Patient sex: F
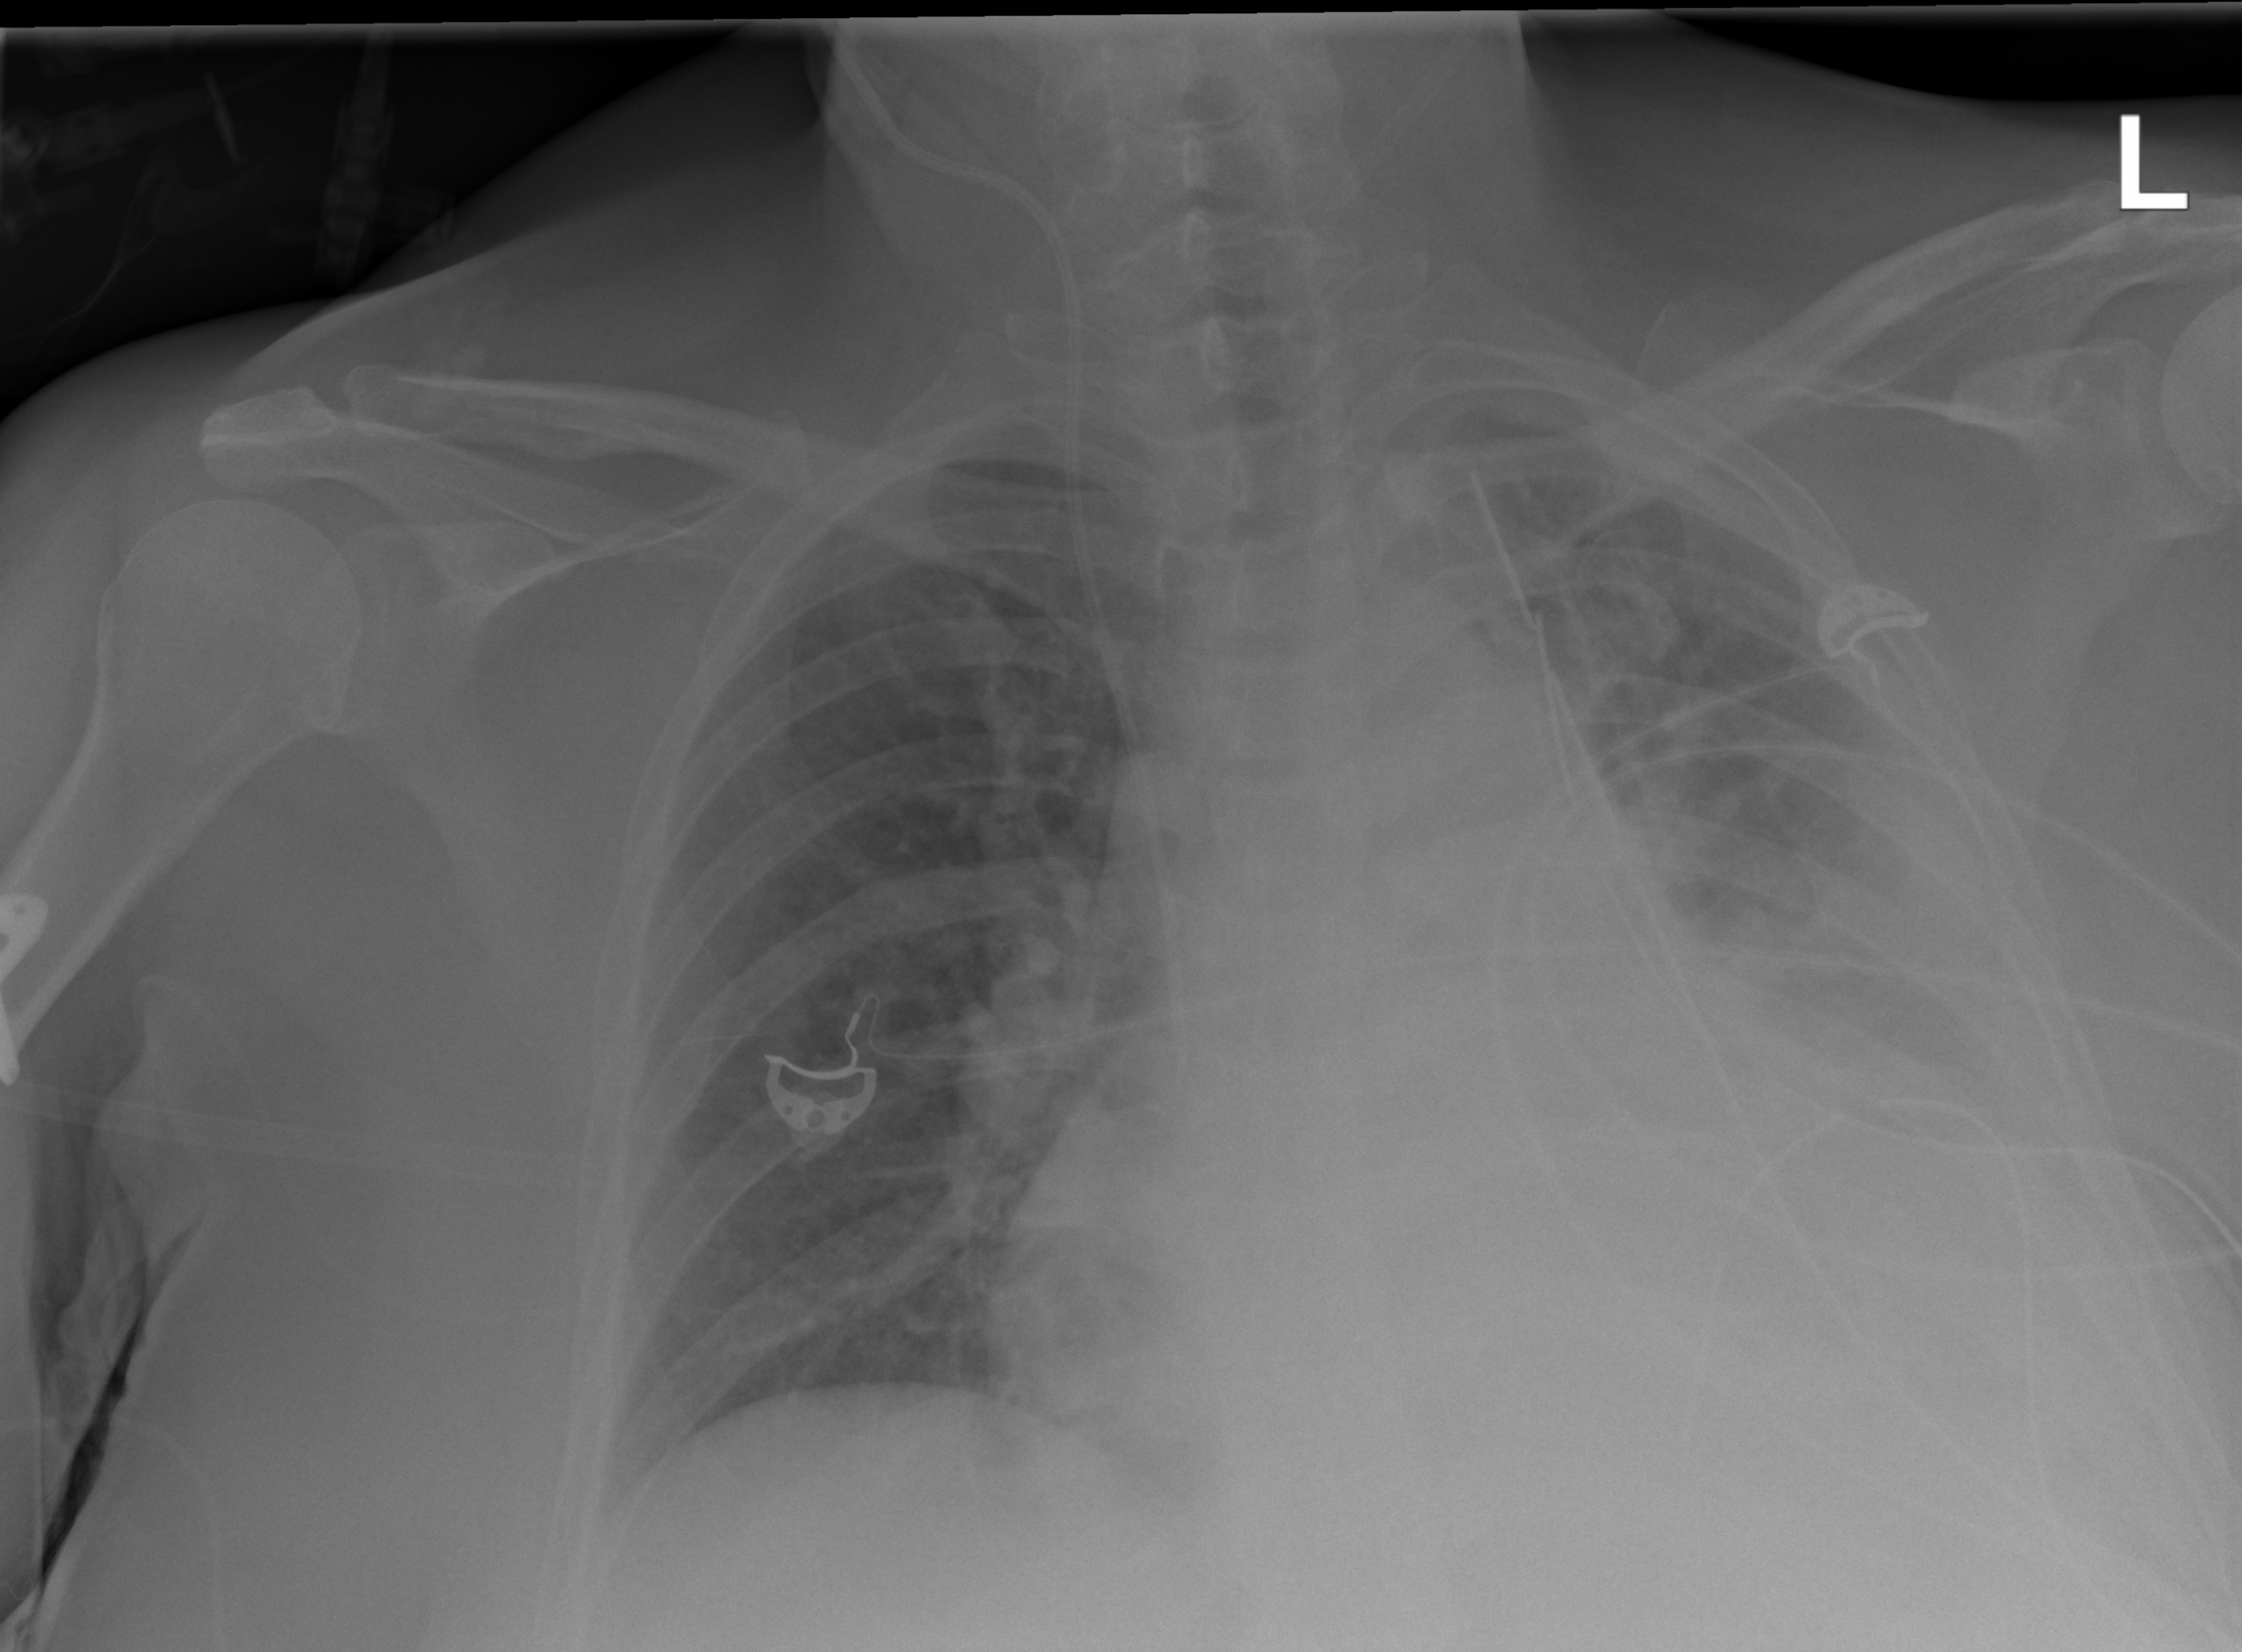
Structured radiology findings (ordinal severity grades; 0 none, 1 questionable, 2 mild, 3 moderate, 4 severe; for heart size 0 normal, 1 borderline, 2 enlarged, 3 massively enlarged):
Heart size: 3
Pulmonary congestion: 3
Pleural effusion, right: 0
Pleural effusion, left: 3
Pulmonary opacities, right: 0
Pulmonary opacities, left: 1
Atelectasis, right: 0
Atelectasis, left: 3